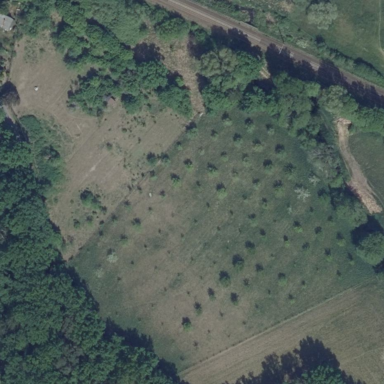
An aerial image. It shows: Meadow orchard designated for land use as orchard.